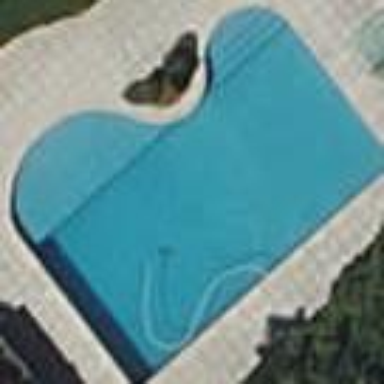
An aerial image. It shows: Swimming pool located in leisure land.